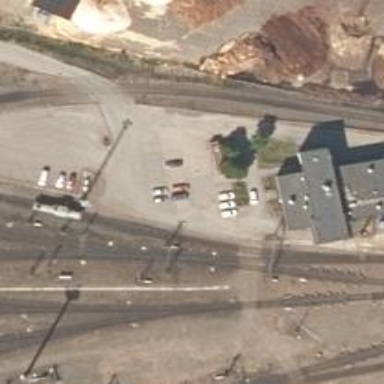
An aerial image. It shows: Railway signal.